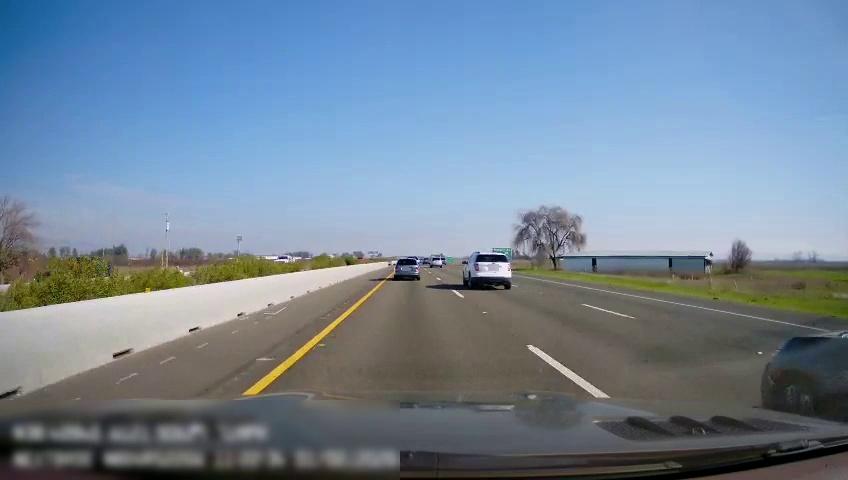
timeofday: Day
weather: Sunny
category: Drivable Space
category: Vehicles | Car
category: Vehicles | SUV
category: Vehicles | Car
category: Vehicles | Car
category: Vehicles | SUV
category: Lanes | Current Lane
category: Lanes | Current Lane
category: Lanes | Alternate Lane
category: Lanes | Alternate Lane
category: Traffic | Signs